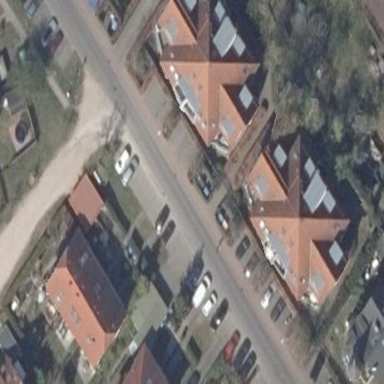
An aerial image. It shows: Beautiful apartment building with mansard roof.